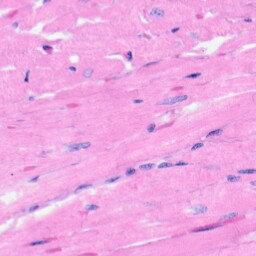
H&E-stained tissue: Heart